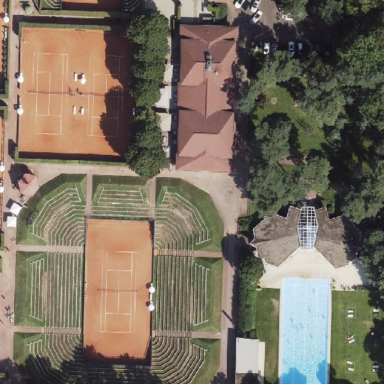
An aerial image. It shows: Stadium for tennis.